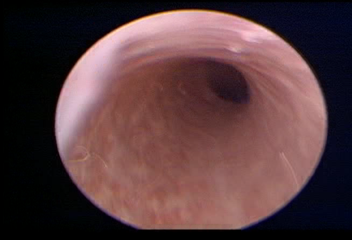
Modality: WLC
Class: Normal mucosa
Bladder cancer association: No